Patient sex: M
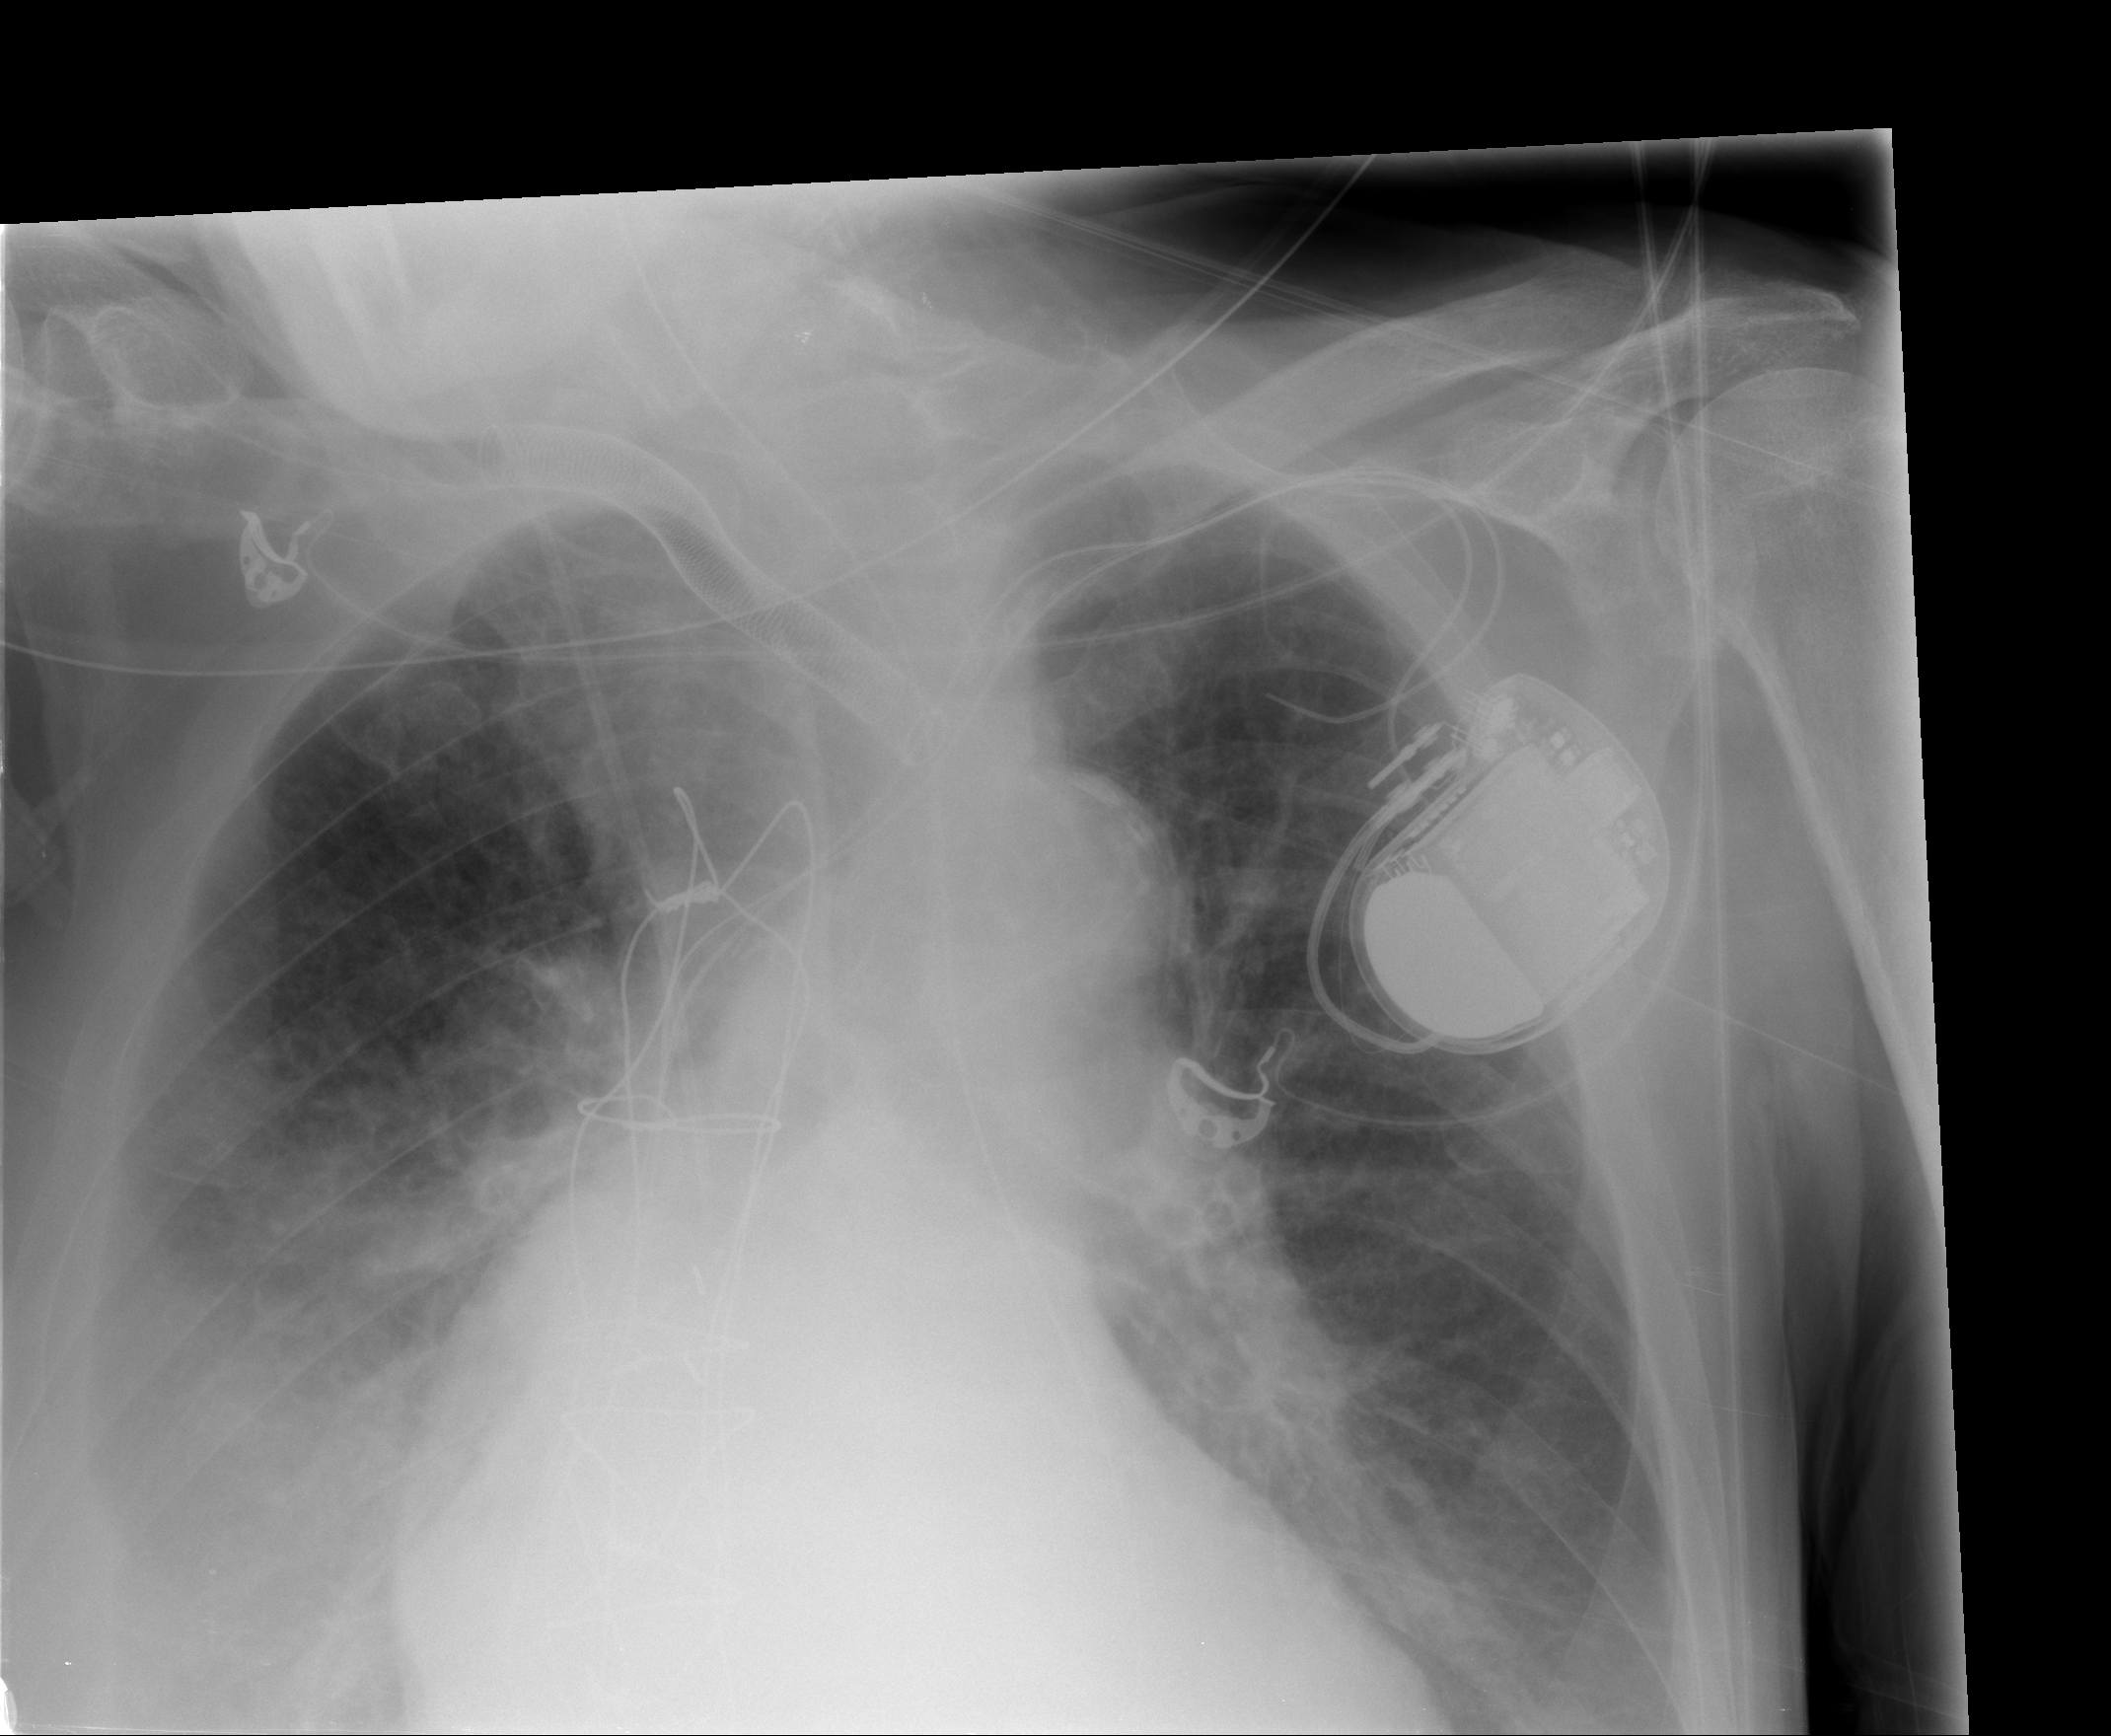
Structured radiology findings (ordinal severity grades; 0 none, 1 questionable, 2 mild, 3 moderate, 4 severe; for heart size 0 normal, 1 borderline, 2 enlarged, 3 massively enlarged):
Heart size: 3
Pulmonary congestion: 2
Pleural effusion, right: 3
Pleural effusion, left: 2
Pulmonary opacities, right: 0
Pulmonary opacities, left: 0
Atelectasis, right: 3
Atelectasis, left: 2